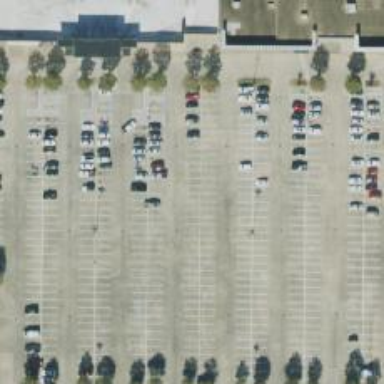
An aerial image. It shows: Parking space is available.